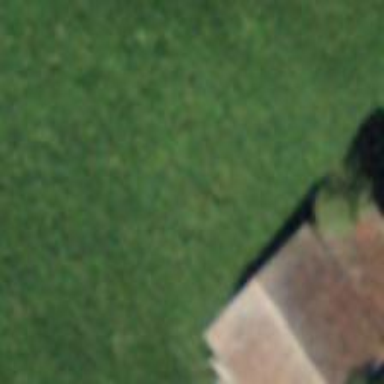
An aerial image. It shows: Barn.